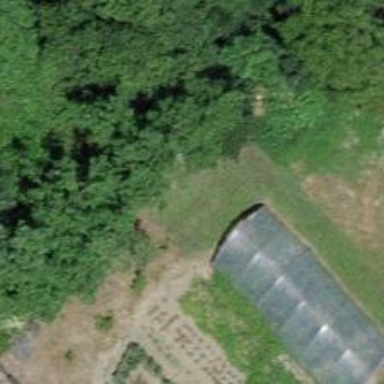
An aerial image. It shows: Greenhouse.